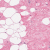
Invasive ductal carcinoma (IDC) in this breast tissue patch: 0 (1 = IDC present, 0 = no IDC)